Question: I'm using the Netbeans IDE, and I'm currently using a <URL> server.
What I want to do is .
I looked at some pages, and the code I have now (that is not working as far as I know) looks like:
'''
File outputFile = new File(getServletContext().getRealPath("/")
+ "TheFile.txt");
FileWriter fout = new FileWriter(outputFile);
fout.write("The Content");
fout.close();
'''
This is my project's structure:

Also where will the file get placed?
---
Edit:
I forgot to mention there are some other folders below the ones in the picture: Test Packages, Libraries, Test Libraries and Configuration Files. However I don't think the file would get placed there.
Edit (newest):
I found out the file is stored in the /build/web folder, but this is not appearing in Netbeans. Even after I restarted it.
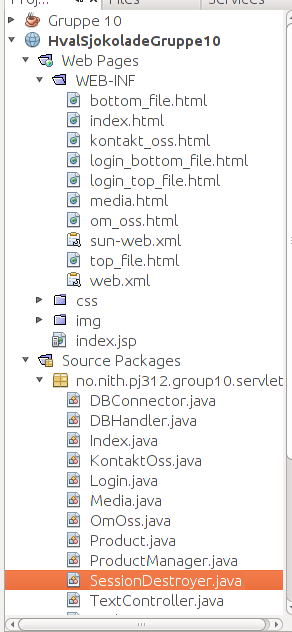
Answer: As you've coded, the file will be placed in public web root. That's where 'getRealPath("/")' will point to. To be precise, it's the folder named as in your screenshot. As an exercise, do the following to figure the absolute path, so that you can find it by OS disk explorer.
'''
System.out.println(file.getAbsolutePath());
'''
I don't do Netbeans, but likely you need to refresh the folder in your IDE after the write of the file so that it appears in the listing in the IDE. Click the folder and press F5. This is at least true for Eclipse.
That said, this approach is not recommended. This won't work when the servletcontainer isn't configured to expand the WAR on disk. Even when it did, you will lose all new files and changes in existing files when the WAR is been redeployed. It should not be used as a permanent storage. Rather store it on a fixed path outside the webapp or in a database (which is preferred since you seem want to reinvent a CMS).